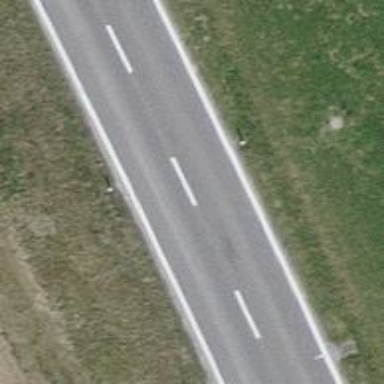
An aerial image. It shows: Secondary road with asphalt surface.